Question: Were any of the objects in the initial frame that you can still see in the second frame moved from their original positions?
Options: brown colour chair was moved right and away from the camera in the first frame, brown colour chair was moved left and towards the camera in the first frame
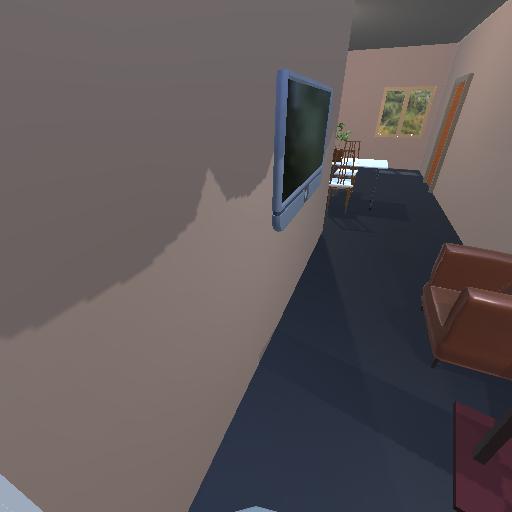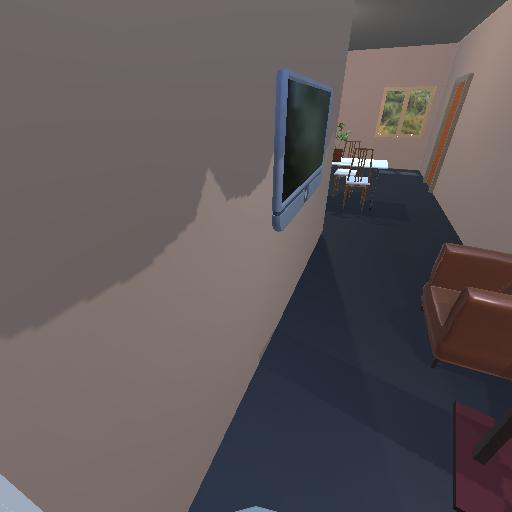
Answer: brown colour chair was moved right and away from the camera in the first frame